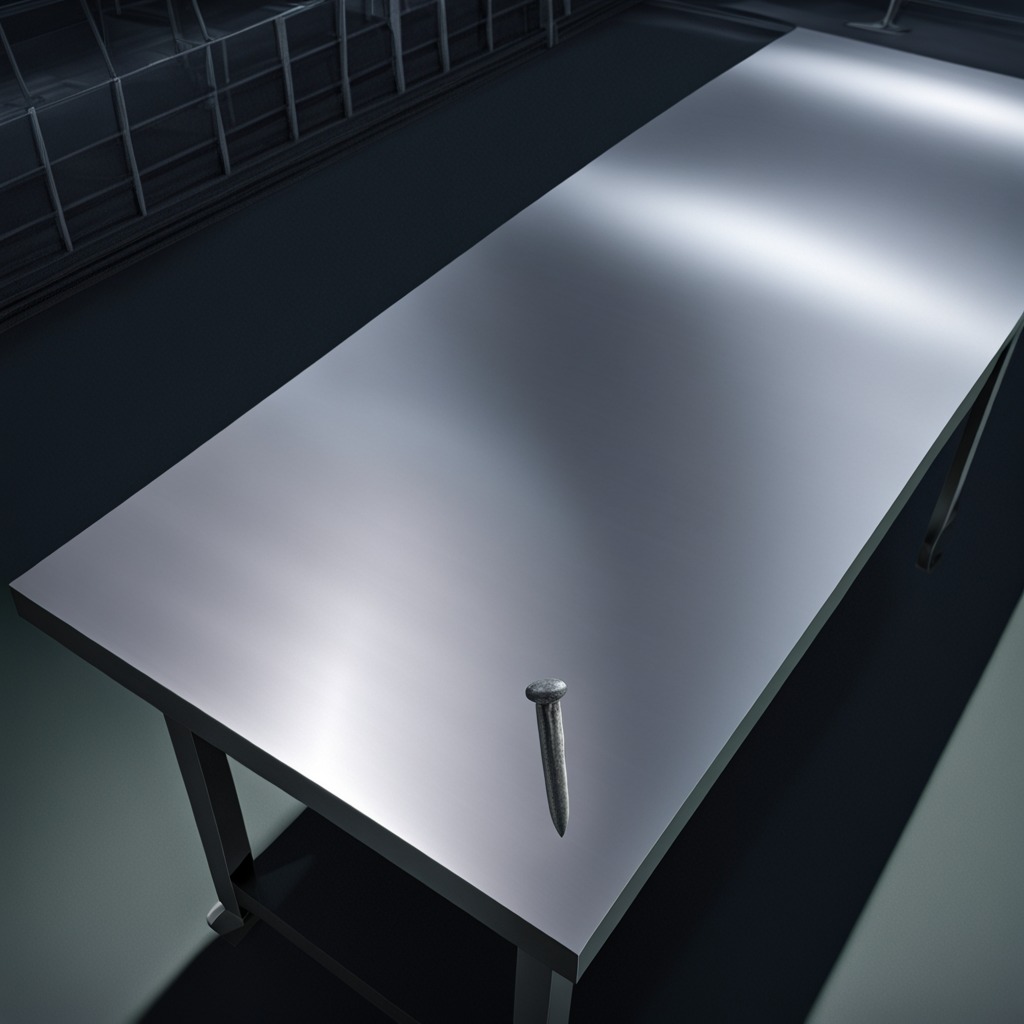
An iron nail is lying on the tabletop in the evening.